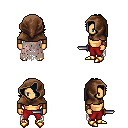
a pixel art fantasy rpg character, male body template, human, tanned skin, gray tattered cape, red pants, raven swoop hairstyle, cloth hood, leather bracers, gold boots, dagger, four views (front, back, left, right), 2x2 character sprite sheet, small pixel art, hard edges, no anti-aliasing